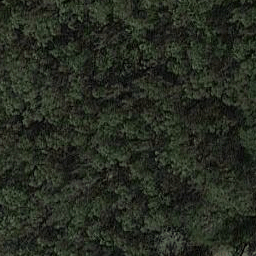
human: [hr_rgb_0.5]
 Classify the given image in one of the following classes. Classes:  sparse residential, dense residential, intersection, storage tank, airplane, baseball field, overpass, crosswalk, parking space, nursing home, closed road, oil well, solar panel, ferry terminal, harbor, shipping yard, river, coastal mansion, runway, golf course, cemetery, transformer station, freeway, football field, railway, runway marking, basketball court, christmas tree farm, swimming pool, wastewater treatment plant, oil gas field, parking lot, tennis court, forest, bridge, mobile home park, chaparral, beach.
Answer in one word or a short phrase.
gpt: forest